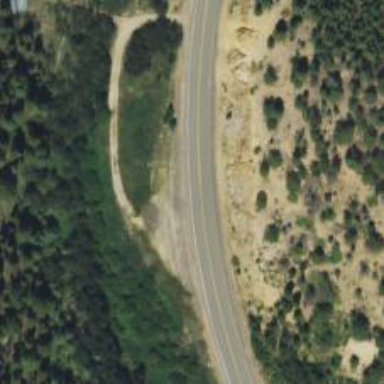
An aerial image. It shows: Secondary road with asphalt surface. The road is grade1 track and leads to attraction for tourism.